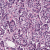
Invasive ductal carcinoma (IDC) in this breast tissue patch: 1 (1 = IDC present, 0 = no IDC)